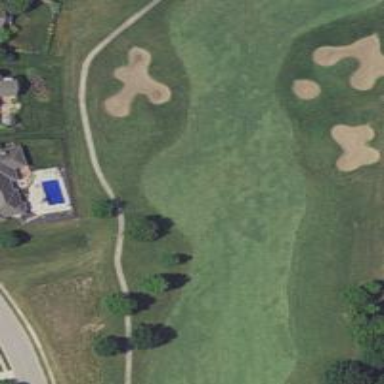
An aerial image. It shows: Golf hole.